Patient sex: M
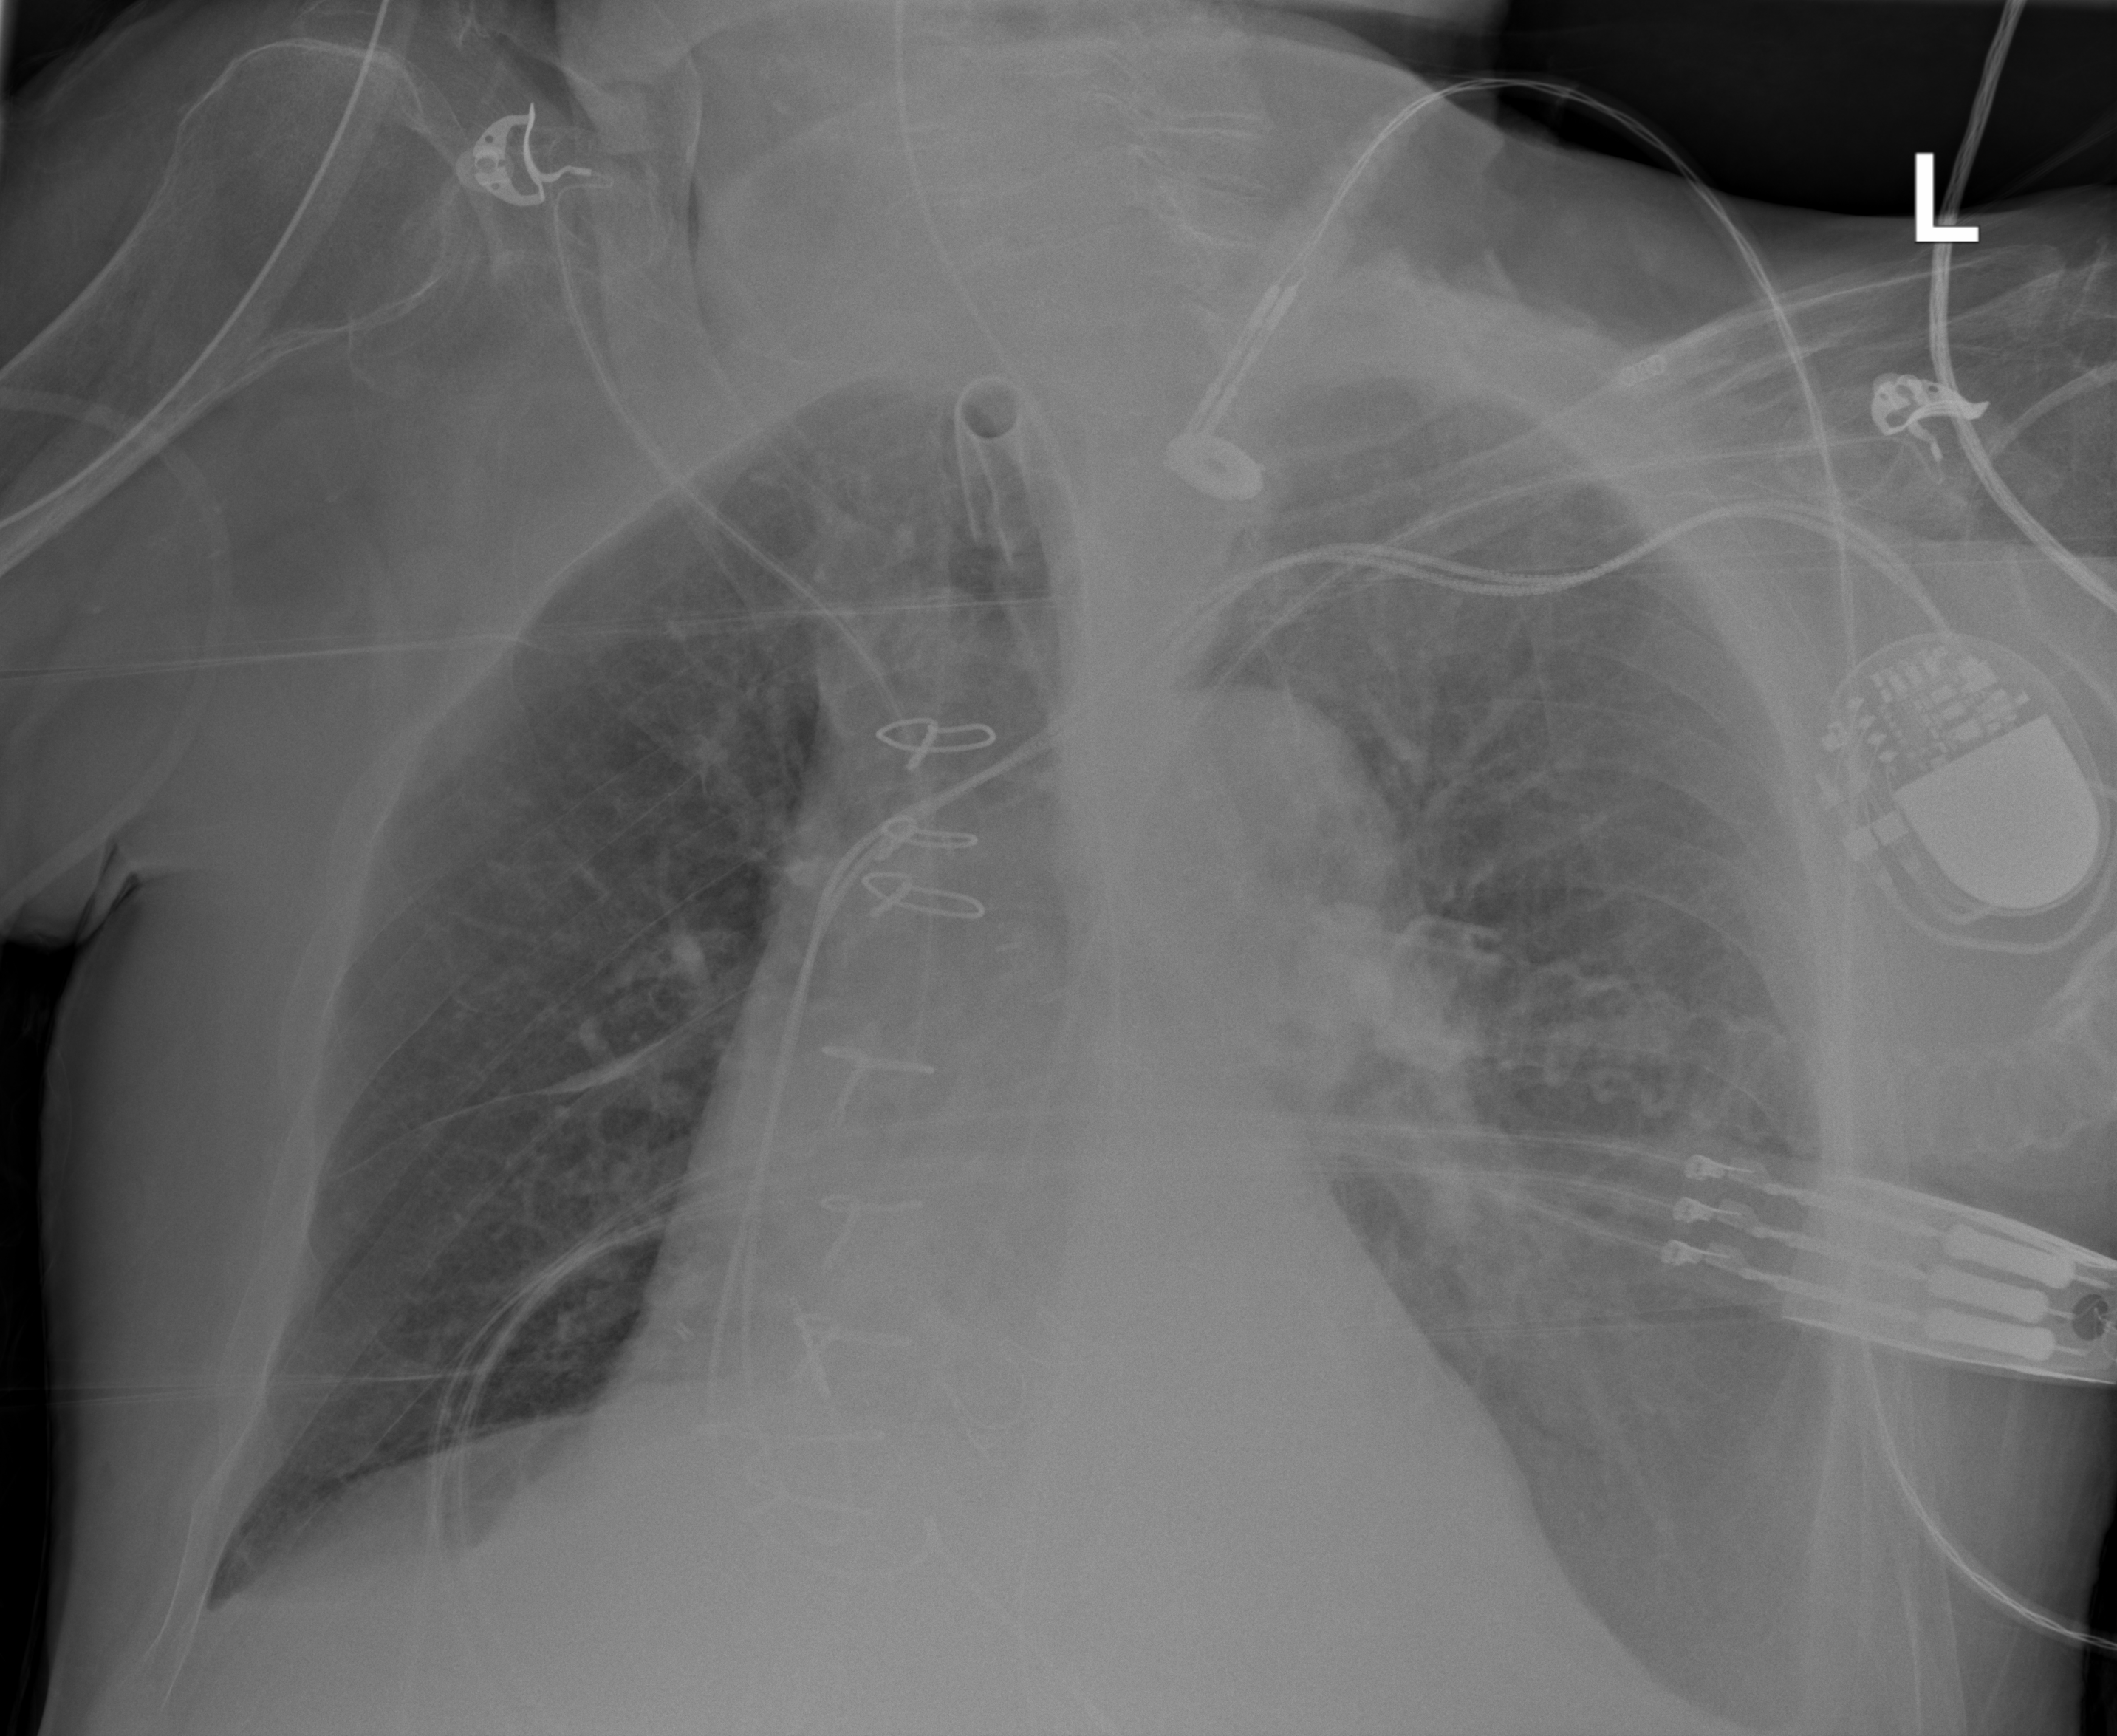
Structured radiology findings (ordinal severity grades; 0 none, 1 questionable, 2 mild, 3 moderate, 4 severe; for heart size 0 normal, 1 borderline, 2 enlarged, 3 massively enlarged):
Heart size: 2
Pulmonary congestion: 0
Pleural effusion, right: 0
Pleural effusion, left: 2
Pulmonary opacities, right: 0
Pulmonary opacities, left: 2
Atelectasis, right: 0
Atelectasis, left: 2